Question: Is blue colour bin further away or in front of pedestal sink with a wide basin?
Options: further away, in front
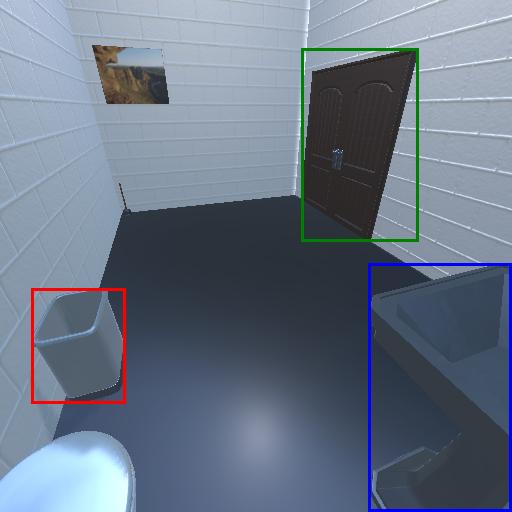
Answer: further away